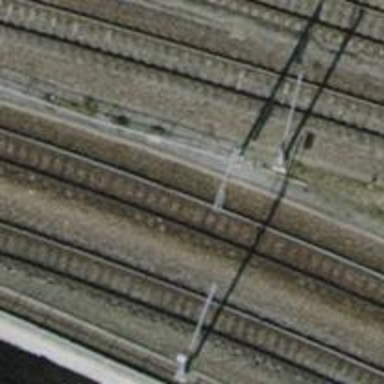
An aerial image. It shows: Railway yard with one track. The railway is electrified with contact line.